Aerial crown-view tile of a tropical tree (Barro Colorado Island, Panama), acquired 20250818:
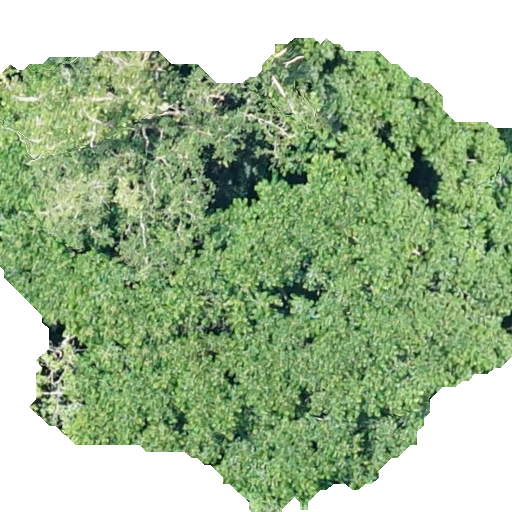
Species: Trattinnickia aspera
GBIF accepted scientific name: Trattinnickia aspera
Crown area: 274.345 m²